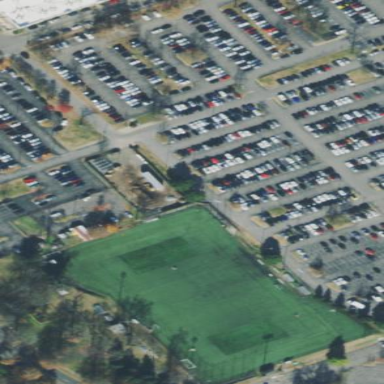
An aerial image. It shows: Parking area with surface.